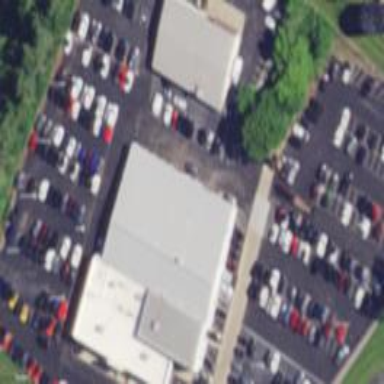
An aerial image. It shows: Car shop building.